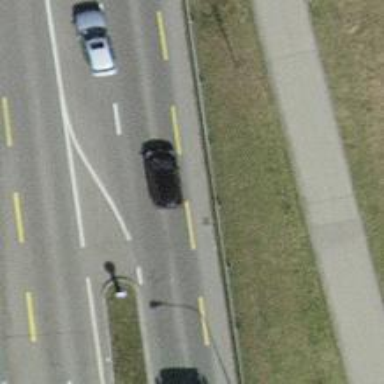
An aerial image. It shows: Secondary road with asphalt surface. It has trolley wires for electric trolleys.